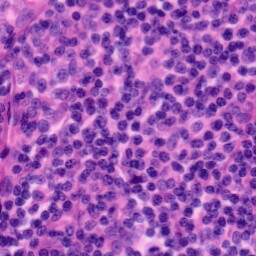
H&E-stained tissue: Tonsil